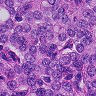
Metastatic tissue present: yes